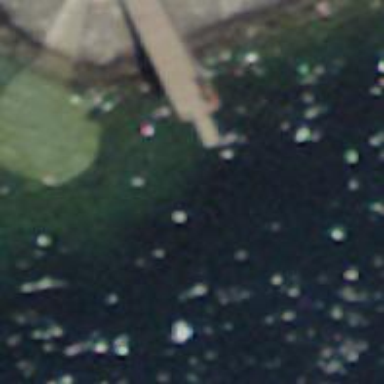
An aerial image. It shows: Man-made pier.